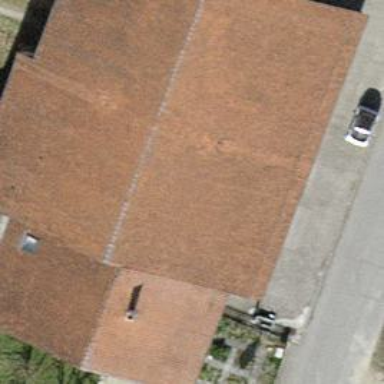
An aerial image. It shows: Gabled roof farm building.